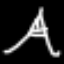
Label: The Eiffel Tower